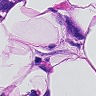
Metastatic tissue present: yes